Question: I'm using this input
'''
<input src="img/buttons1.png" name="submit" class="submit1" type="image" value="See Today's Date Deal" tabindex="502" />
'''
and here it's the css
'''
.submit1 {
display: block;
width: 250px;
height: 28px;
background: url(img/buttons1.png) no-repeat 0 0;
padding-top: 12px;
text-align: center;
font-size: 17px !important;
color:#fff;
border:0;
outline:none;
}
'''
In Firefox looks great but in Chrome, Safari and Internet Explorer it is
I'd like to remove border and show text.
Any suggestion would be great! Thanks
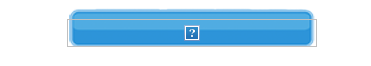
Answer: You have used both a CSS background property and the 'src' attribute on the '<input>'. The 'src' link is invalid so the browser is displaying the broken image placeholder. This looks different in every browser which is the border and small question mark you are seeing. IE shows a little red cross and a border.
Either make it '<input type="submit"/>' and use the CSS background property or use '<input type="image" src=""/>'
See <URL> where the first button has a broken 'src' attribute, and is showing the placeholder as well as the CSS background image. Whereas the second button is a submit button without the 'src' and just the correct URL for the background image.
Edit: This has been asked before: <URL>